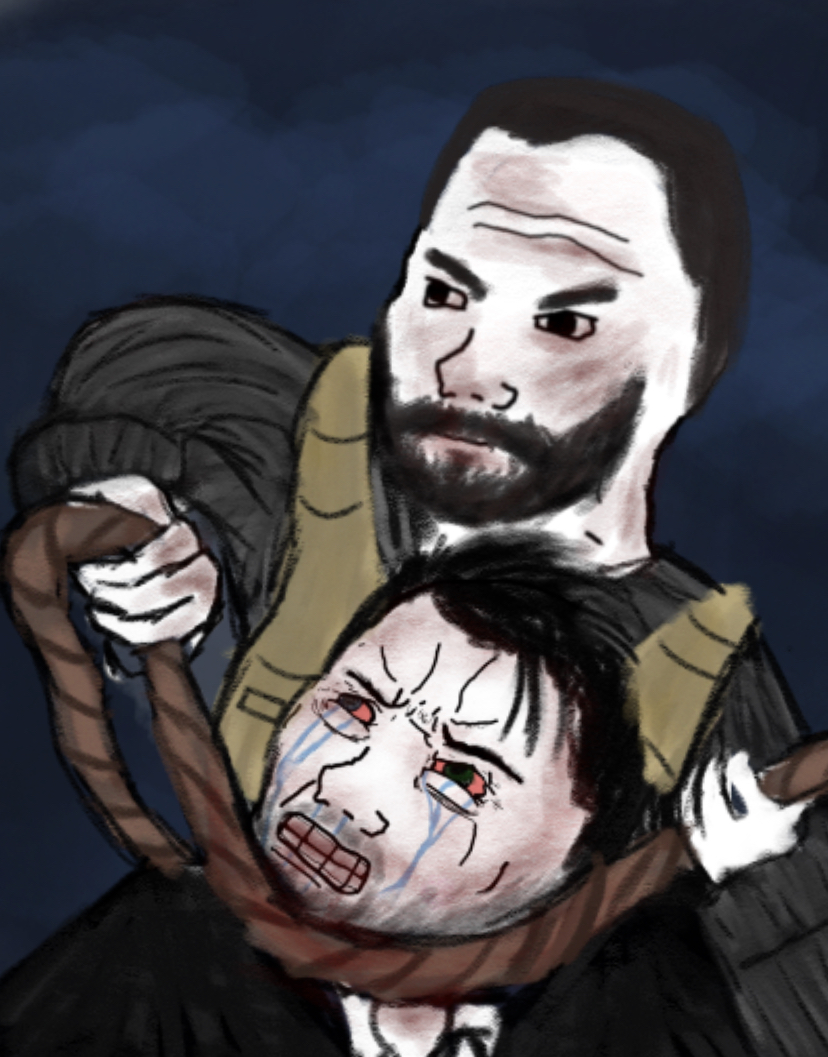
Label: 5_Wojak_with_Background